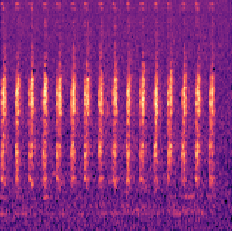
Sound class: Clock tick